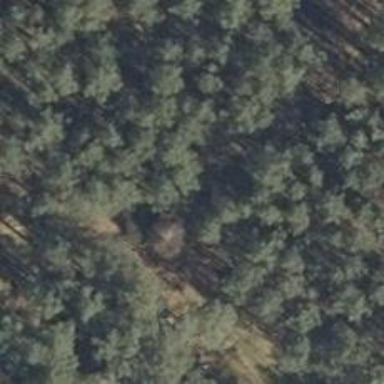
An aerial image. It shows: Shelter that serves as hunting stand.